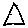
Label: triangle